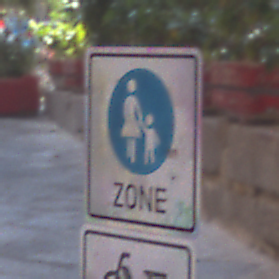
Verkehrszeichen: BeginnFussgaengerzone
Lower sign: EinspurigeFahrzeugeFrei2
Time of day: MorningAfternoon
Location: Outdoor (Urban)
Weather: Clear
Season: NotSpecified
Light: Natural